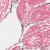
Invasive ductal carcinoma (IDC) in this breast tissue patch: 0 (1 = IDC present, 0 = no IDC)